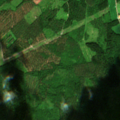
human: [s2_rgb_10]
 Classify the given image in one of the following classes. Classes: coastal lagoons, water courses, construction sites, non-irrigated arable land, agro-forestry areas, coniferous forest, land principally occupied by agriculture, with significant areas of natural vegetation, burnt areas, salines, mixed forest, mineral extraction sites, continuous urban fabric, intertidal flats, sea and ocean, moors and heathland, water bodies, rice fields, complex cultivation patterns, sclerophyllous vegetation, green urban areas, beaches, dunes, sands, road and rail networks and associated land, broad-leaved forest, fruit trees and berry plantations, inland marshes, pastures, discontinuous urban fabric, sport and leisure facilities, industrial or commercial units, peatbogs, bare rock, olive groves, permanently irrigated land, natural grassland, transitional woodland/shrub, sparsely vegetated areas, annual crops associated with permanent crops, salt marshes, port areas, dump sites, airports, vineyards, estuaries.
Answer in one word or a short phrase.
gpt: land principally occupied by agriculture, with significant areas of natural vegetation, mixed forest, transitional woodland/shrub